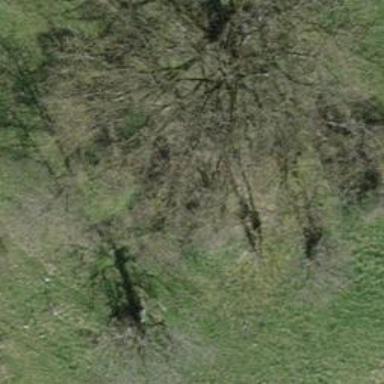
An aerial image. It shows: Single tag "natural: tree."